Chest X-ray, PA view. Patient: 51 years old, sex M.
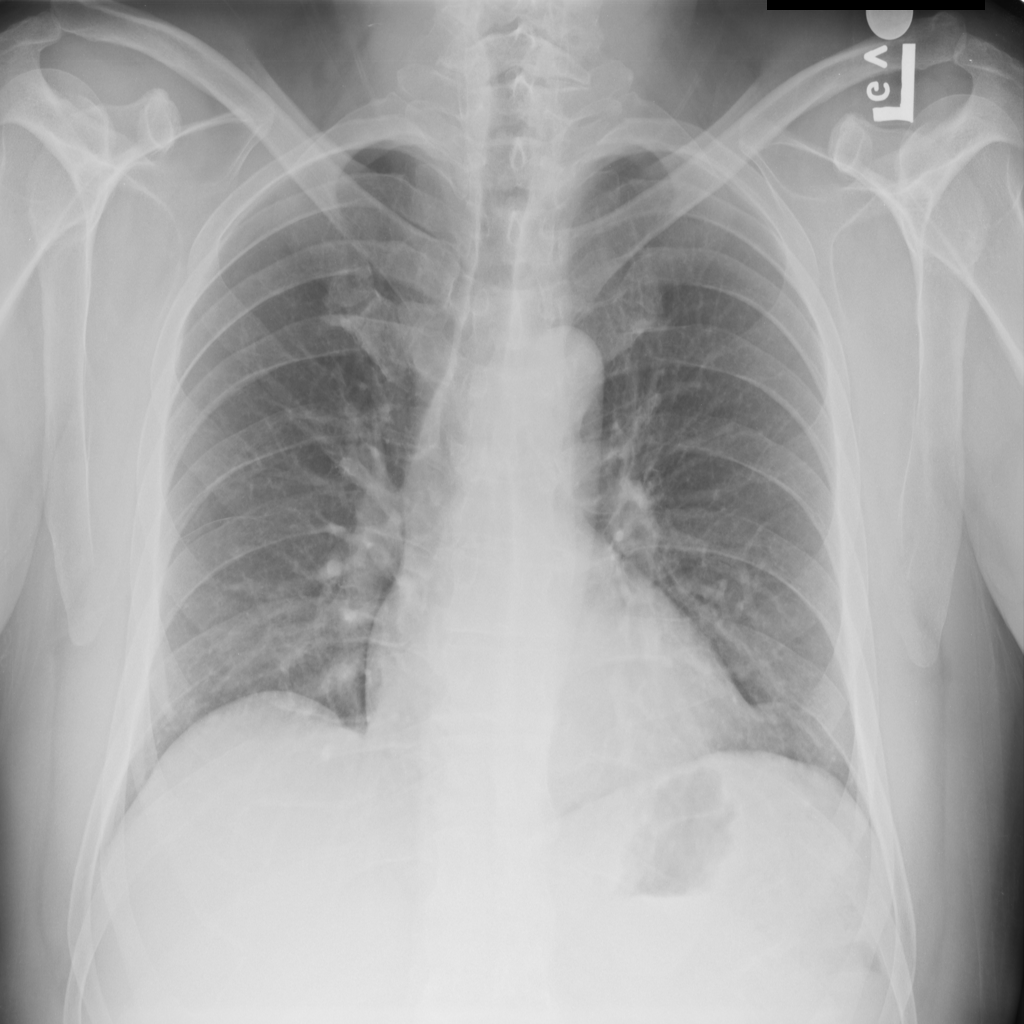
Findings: No Finding